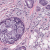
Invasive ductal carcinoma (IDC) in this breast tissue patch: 1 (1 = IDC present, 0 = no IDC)